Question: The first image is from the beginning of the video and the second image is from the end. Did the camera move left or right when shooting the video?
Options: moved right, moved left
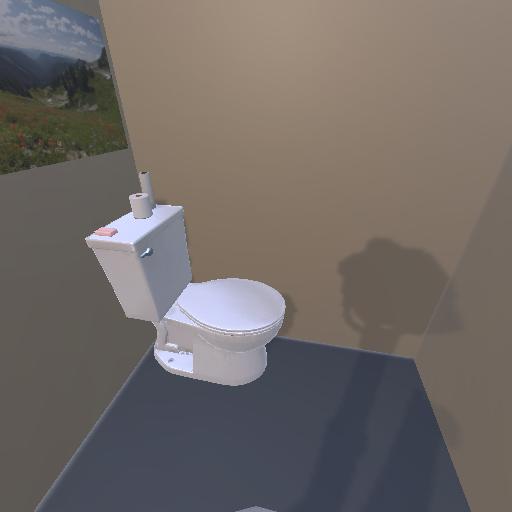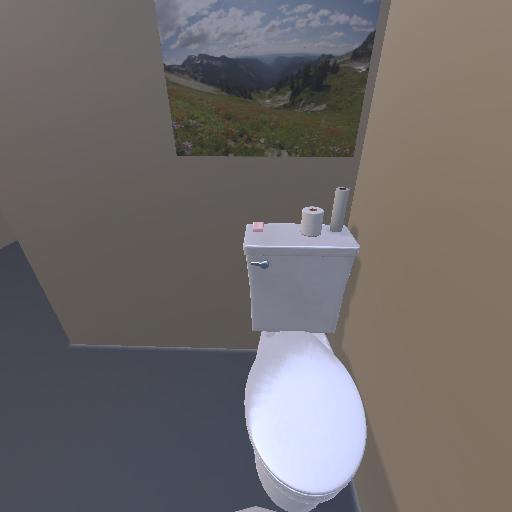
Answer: moved right